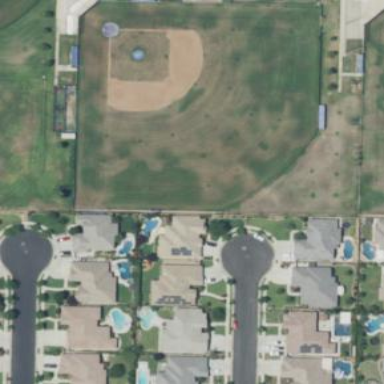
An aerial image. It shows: Baseball pitch for leisure land.